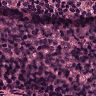
Metastatic tissue present: no